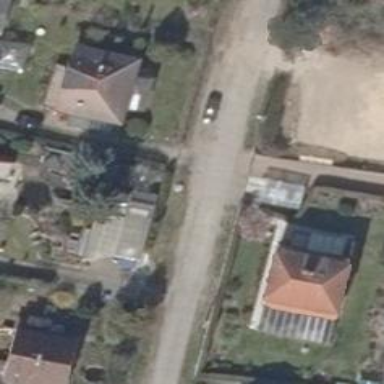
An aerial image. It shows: Residential road made of concrete plates.